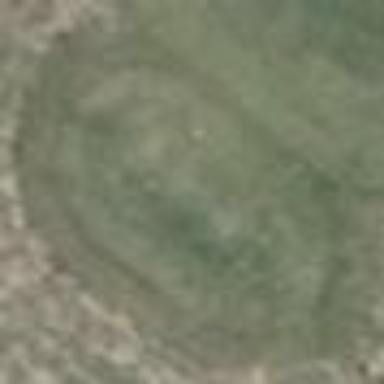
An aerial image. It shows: Golf tee.